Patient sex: M
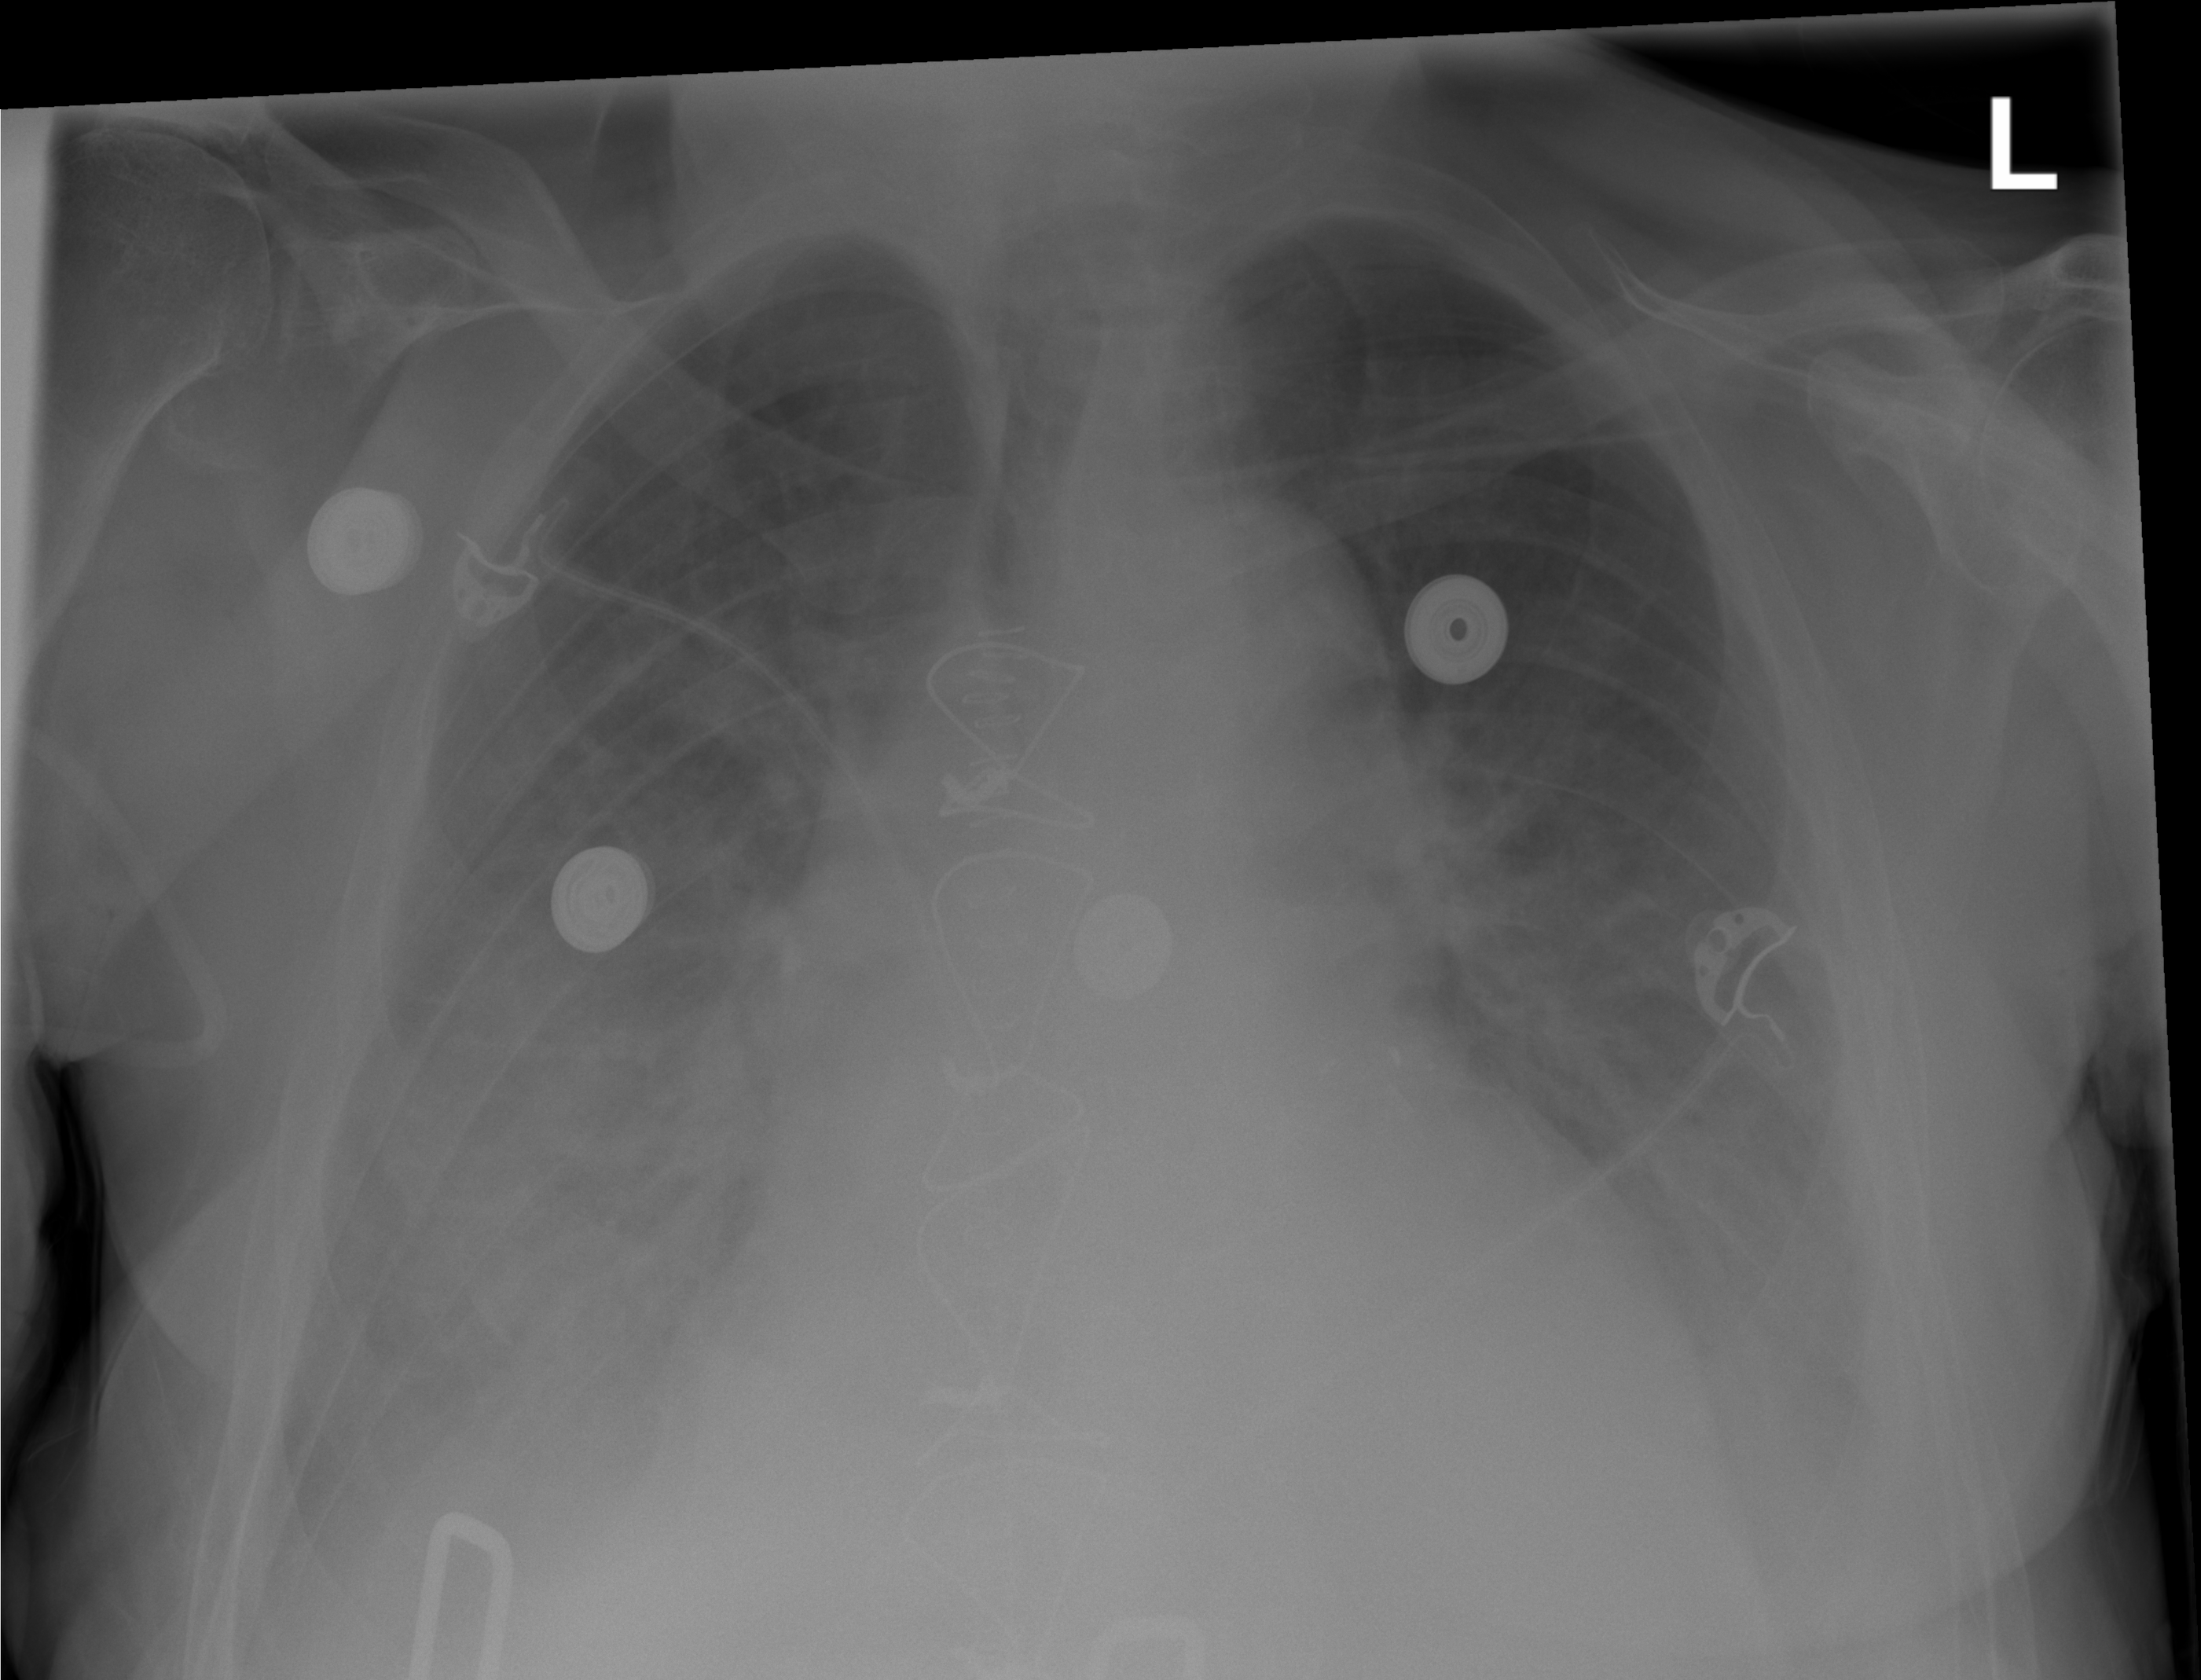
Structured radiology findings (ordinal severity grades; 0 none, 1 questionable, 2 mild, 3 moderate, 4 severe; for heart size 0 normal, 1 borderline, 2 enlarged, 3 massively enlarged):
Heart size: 2
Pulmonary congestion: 0
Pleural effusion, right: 2
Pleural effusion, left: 2
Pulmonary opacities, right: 1
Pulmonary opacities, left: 0
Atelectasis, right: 2
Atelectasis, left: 0